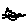
Label: cat